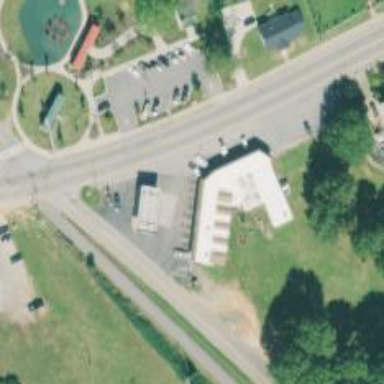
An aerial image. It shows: Convenience shop.